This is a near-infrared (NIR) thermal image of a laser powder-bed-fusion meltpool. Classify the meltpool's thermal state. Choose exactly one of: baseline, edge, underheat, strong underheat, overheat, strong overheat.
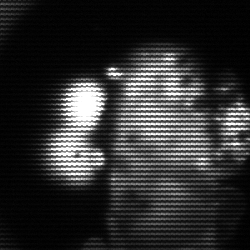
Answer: strong underheat